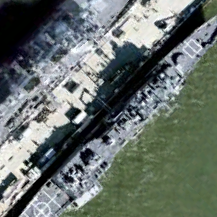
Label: Ticonderoga-class_cruiser